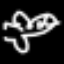
Label: airplane